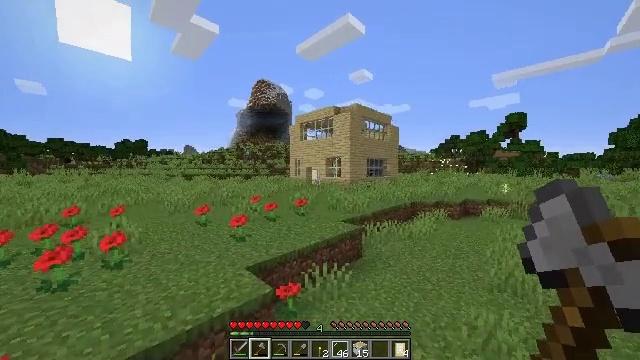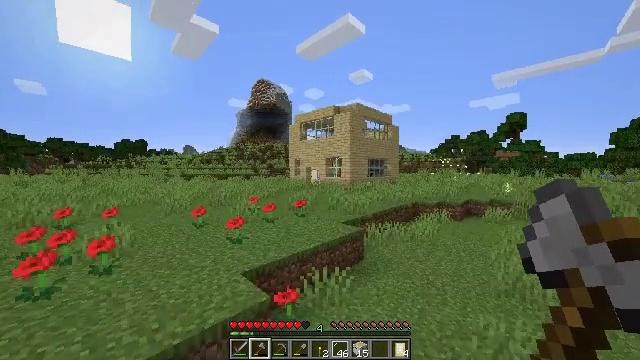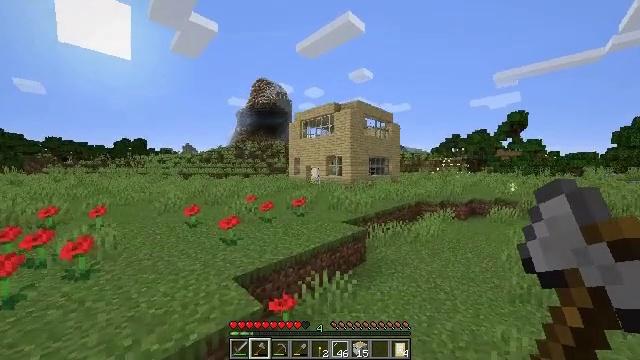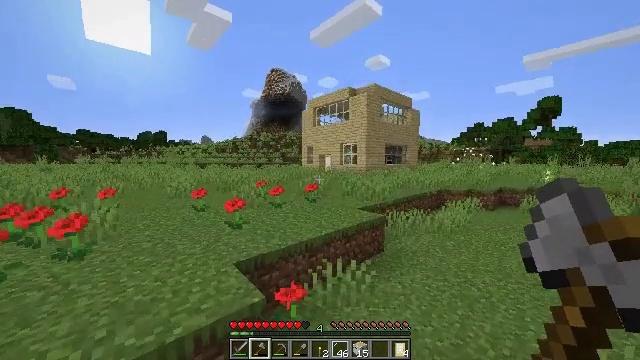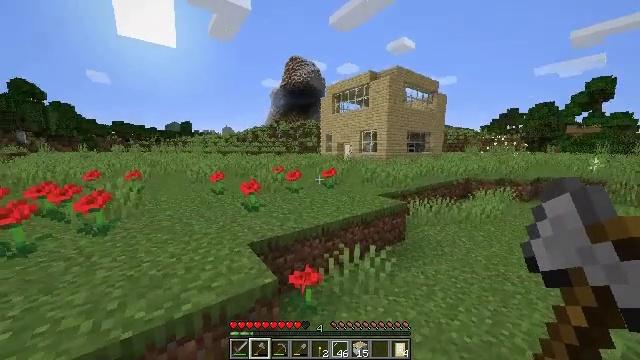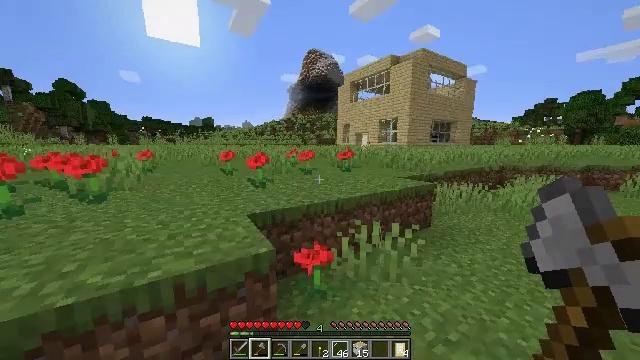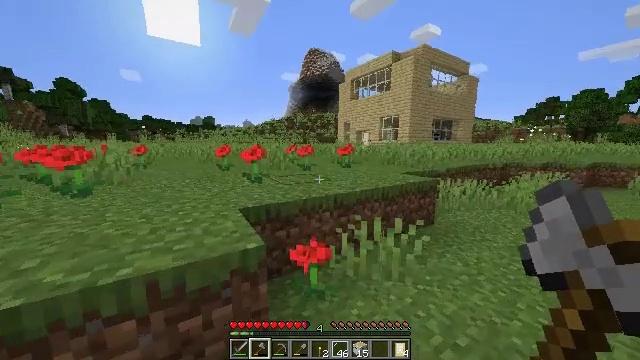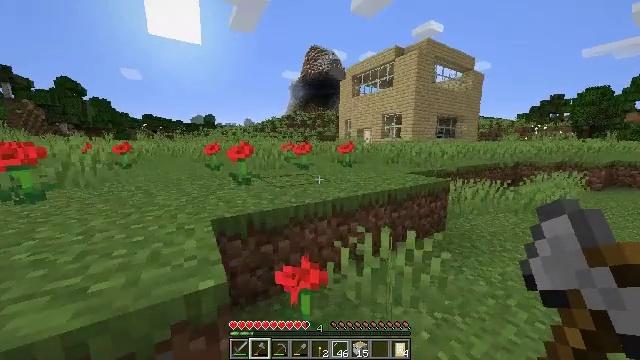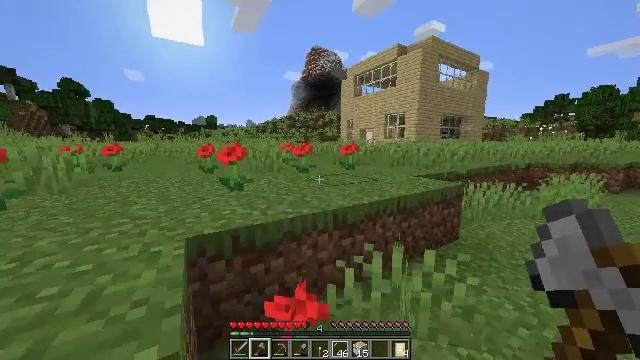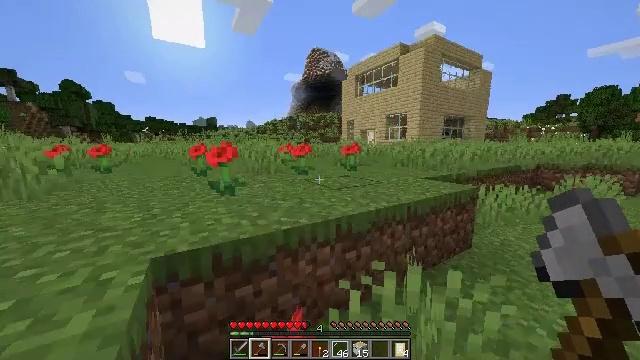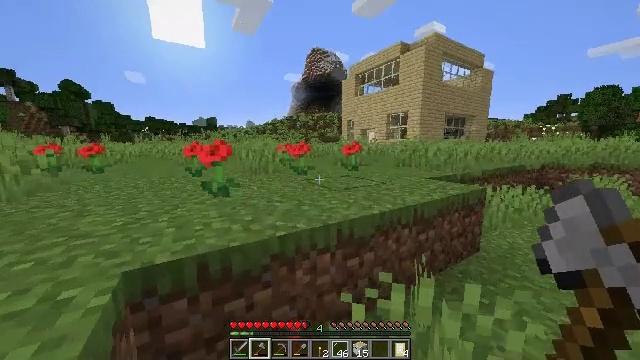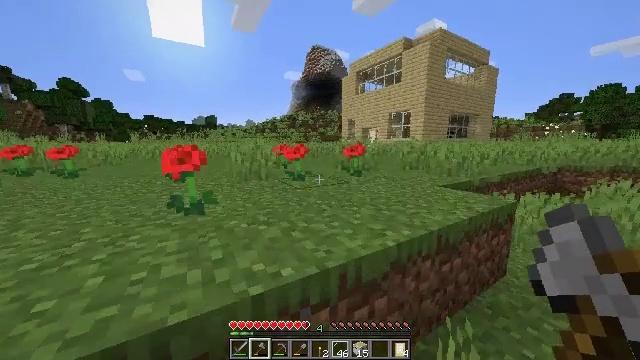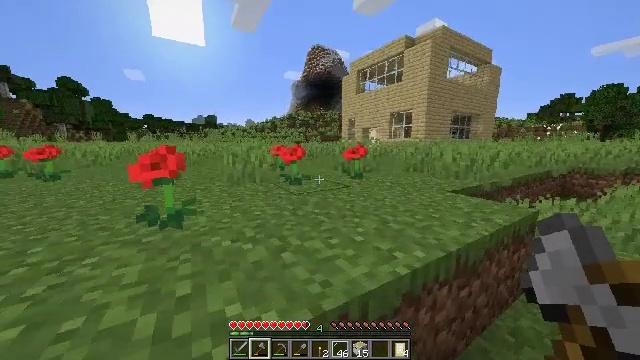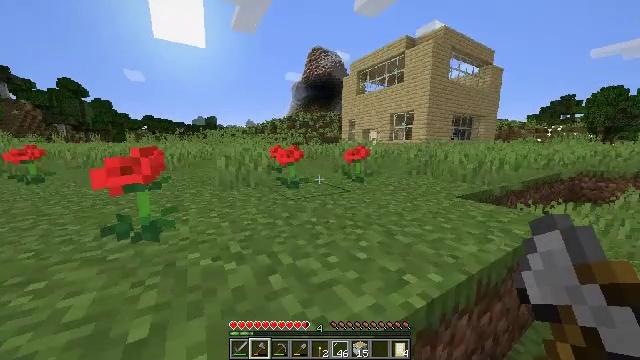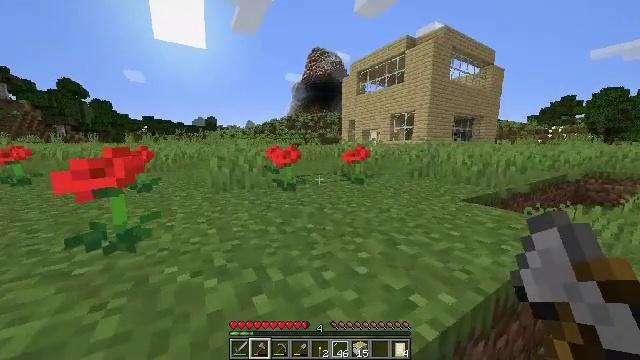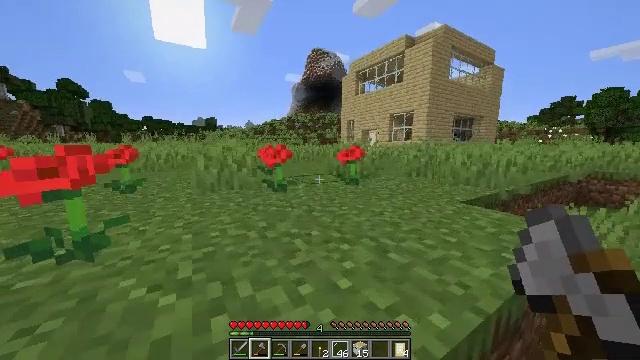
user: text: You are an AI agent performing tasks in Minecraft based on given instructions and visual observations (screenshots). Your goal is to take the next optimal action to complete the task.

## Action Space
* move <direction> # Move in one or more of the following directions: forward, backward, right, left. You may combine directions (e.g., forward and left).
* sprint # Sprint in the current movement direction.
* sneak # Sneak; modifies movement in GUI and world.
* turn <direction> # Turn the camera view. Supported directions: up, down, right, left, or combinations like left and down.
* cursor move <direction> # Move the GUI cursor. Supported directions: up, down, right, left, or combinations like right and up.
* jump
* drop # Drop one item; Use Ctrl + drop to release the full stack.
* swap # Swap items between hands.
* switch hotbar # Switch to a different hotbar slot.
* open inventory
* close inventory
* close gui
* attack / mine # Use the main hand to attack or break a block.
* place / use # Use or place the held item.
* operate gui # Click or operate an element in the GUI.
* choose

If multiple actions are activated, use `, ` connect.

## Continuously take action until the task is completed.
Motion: motion action
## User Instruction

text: Mine birch door from the structure.
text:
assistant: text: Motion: move forward, sprint, jump
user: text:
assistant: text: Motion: move forward, sprint, jump
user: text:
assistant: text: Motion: move forward, sprint, turn left and down
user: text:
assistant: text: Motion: move forward, sprint, turn left and down
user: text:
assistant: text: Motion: move forward, sprint, turn left and down
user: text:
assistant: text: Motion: move forward, sprint
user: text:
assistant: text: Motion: move forward, sprint
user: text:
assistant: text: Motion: move forward, sprint
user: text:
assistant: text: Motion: move forward, sprint
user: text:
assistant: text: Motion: move forward, sprint
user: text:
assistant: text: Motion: move forward, sprint
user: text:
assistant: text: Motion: move forward, sprint
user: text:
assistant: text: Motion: move forward, sprint
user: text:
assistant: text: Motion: move forward, sprint
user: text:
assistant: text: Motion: move forward, sprint
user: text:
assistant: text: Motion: move forward, sprint
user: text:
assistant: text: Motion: move forward, sprint, jump
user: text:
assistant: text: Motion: move forward, sprint, jump
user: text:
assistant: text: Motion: move forward, sprint, jump
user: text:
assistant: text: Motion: move forward, sprint, jump
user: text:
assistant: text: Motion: move forward, sprint, jump
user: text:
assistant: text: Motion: move forward, sprint, jump
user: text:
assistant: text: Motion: move forward, sprint, jump
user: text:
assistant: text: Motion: move forward, sprint, jump
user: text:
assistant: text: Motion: move forward, sprint, jump
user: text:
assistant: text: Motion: move forward, sprint, jump
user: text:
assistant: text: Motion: move forward, sprint, jump
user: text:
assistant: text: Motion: move forward, sprint, jump
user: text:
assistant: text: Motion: move forward, sprint, turn right, jump
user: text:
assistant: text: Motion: move forward, sprint, turn right, jump